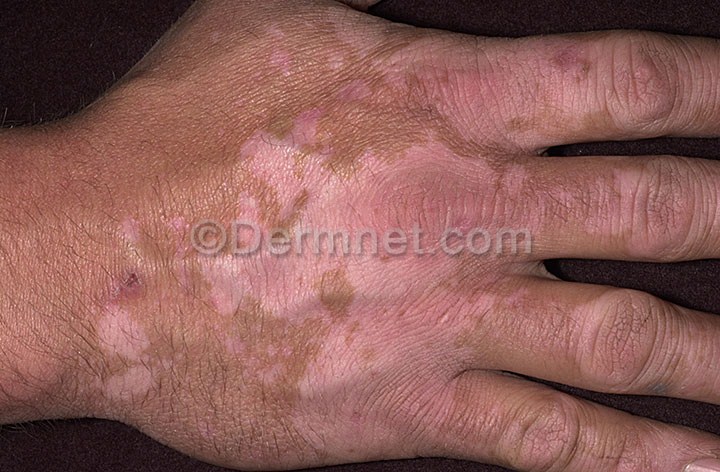
Disease: Light Diseases and Disorders of Pigmentation